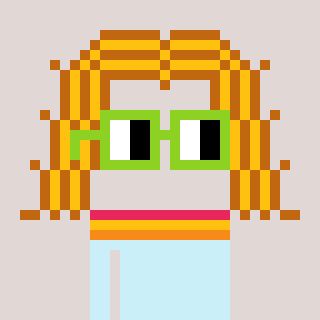
a pixel art character with square light green glasses, a hair-shaped head and a cold-colored body on a warm background